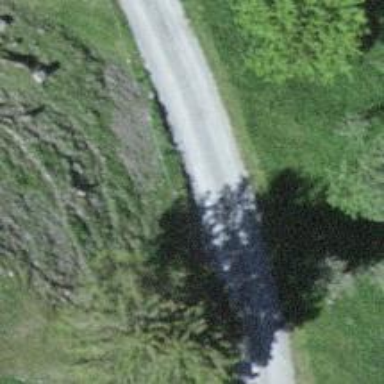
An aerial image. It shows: Fine gravel service road.